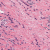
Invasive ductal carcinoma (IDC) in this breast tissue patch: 1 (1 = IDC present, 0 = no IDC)